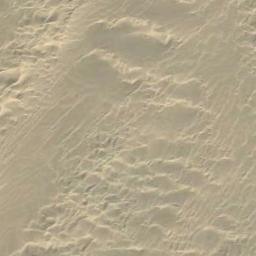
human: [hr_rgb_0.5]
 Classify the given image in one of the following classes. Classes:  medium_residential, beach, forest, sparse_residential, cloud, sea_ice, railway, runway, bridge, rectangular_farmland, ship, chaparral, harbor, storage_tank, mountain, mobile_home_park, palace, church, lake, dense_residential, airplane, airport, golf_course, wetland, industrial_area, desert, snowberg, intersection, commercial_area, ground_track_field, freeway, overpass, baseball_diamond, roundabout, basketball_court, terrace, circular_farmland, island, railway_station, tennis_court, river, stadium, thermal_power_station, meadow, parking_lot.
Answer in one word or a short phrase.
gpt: desert